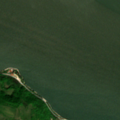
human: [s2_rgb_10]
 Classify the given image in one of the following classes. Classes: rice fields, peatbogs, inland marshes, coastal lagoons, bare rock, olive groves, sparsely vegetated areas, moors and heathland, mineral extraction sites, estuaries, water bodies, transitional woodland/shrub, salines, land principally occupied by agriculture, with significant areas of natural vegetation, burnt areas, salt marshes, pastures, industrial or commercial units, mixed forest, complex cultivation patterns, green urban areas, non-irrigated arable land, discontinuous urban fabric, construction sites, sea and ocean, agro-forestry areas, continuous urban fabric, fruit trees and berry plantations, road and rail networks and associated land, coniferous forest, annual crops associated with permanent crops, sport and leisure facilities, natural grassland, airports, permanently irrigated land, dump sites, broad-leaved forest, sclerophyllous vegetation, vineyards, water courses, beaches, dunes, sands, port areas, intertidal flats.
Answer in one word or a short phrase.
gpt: complex cultivation patterns, broad-leaved forest, water courses